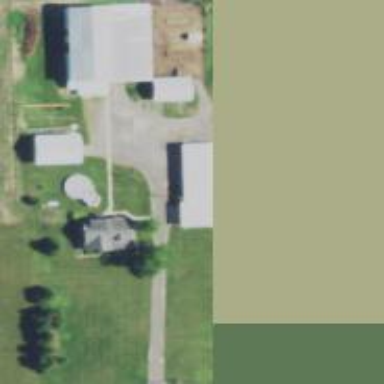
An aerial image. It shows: Farmyard area.